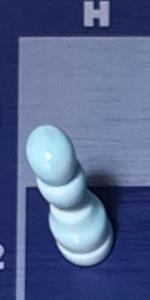
Label: Pawn_White